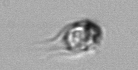
Label: Mesodinium